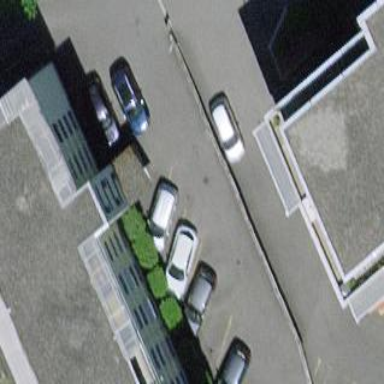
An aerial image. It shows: Diagonal street side parking with asphalt surface.